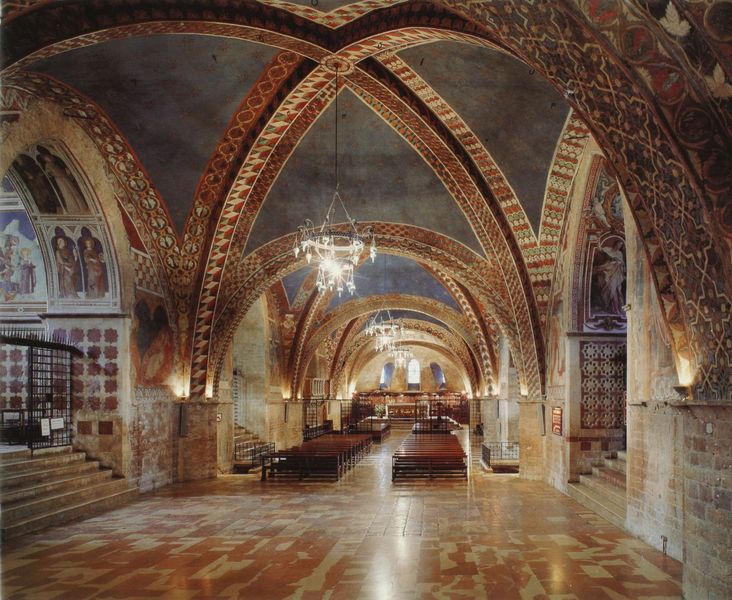
Titel: S. Francesco, Oberkirche
Standort: Assisi, S. Francesco (EU - I - Toskana)
Schlagwörter: blau, himmel, fenster, hell, licht, marmor, raum, tische, rot, schloss, muster, ornament, lang, gatter, gitter, kirche, boden, decke, farbig, bilder, bogen, bank, rundbogen, stille, treppe, treppen, dekor, wandgemälde, glänzend, kerzen, kronleuchter, leuchter, lüster, durchgang, halle, foto, fotografie, photographie, bögen, keller, gewölbe, kacheln, mosaik, altar, bänke, intarsien, photo, kreuzrippen, gotisch, kreuzgewölbe, jesus, mittelalter, chor, kapelle, heilige, fresko, marmorboden, maria, niedrig, zeichnungen, deckenmalerei, krypta, unterkirche, giotto, jedus, lcht, bänge